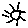
Label: sun